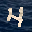
Label: 4